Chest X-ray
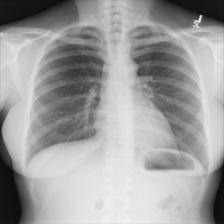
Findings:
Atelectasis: negative
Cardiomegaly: negative
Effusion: negative
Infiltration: negative
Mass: negative
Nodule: negative
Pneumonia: negative
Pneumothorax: negative
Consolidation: negative
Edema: negative
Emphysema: negative
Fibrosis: negative
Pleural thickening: negative
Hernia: negative